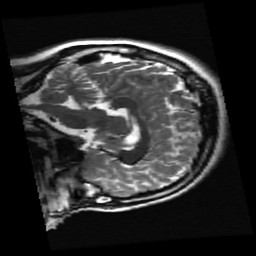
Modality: T2w
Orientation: sagittal
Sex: female
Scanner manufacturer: ge
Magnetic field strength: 3 T
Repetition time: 5 s
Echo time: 0.1017 s